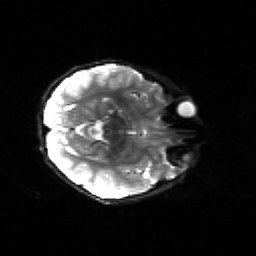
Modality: sbref
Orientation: axial
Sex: female
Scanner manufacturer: siemens
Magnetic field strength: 3 T
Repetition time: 5 s
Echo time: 0.071 s